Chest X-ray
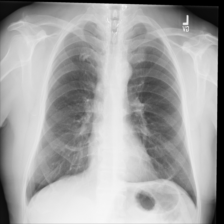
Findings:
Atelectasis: negative
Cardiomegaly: negative
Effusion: negative
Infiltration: negative
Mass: negative
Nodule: negative
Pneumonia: negative
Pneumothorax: negative
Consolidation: negative
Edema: negative
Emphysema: negative
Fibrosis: negative
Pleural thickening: negative
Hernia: negative